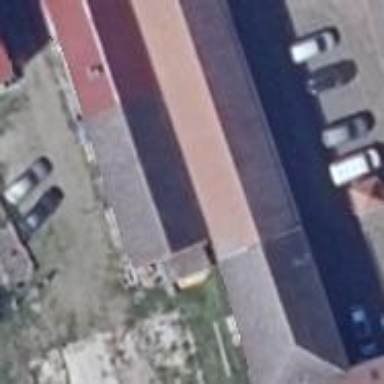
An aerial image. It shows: Building.